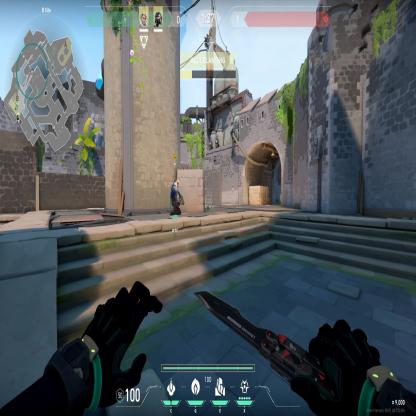
Label: teammate